Question: I've been running the same project on the same computer for months now in VS2010.
There have been no code changes to the class that contains the following code:
'''
Private Event ValueChanged(ByVal sender As Object, ByVal e As EventArgs) _
Implements STI.Shared.UI.IEditField.ValueChanged
'''
Recently, when I compile, I get an error that my class must implement event ValueChanged.
When I remove the underscore and bring the Implements piece to the same line, it compiles.
If I then undo checkout and revert it back to what the code was before, it compiles.
It's just very strange behavior and I'm wondering if anyone out there has experienced something like this.
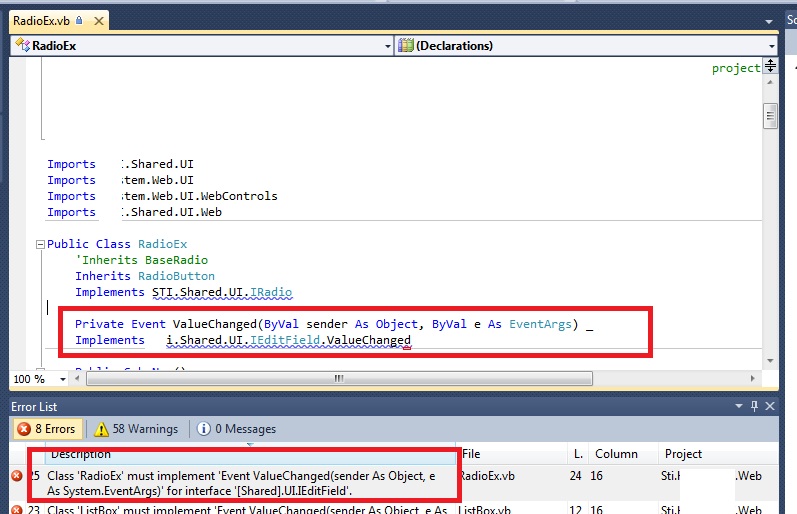
Answer: I can reproduce the error, but only with a slight technicallity:
'''
Public Interface ITest
'Note here i have specified System.EventArgs
Event ValueChanged(ByVal sender As Object, ByVal e As System.EventArgs)
End Interface
Public Class TestFail
Implements ITest
'And here I have only specified EventArgs, which is fine...
Private Event ValueChanged(ByVal sender As Object, ByVal e As EventArgs) Implements ITest.ValueChanged
End Class
'Unless you declare another class called EventArgs in the same namespace...
Public Class EventArgs
End Class
Public Class TestWin
Implements ITest
'It should work if you just prefix the EventArgs with System though, like so:
Private Event ValueChanged(ByVal sender As Object, ByVal e As System.EventArgs) Implements ITest.ValueChanged
End Class
'''
And this is the errors you will get from it: